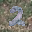
Label: 2